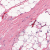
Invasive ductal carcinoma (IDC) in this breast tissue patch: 0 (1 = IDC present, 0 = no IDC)